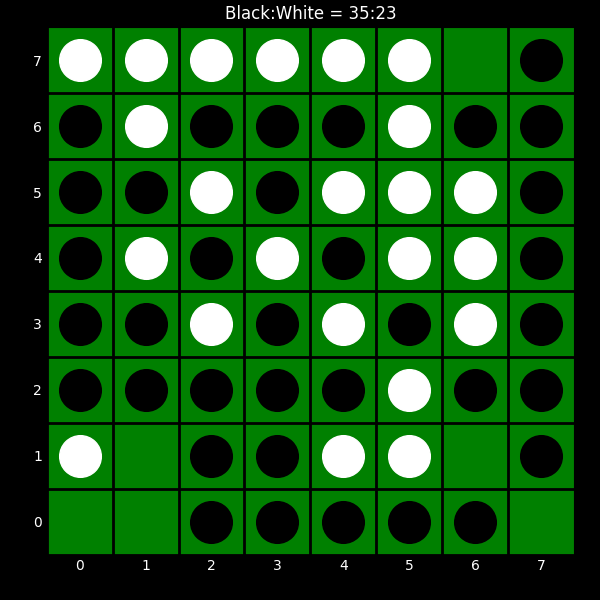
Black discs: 35
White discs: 23